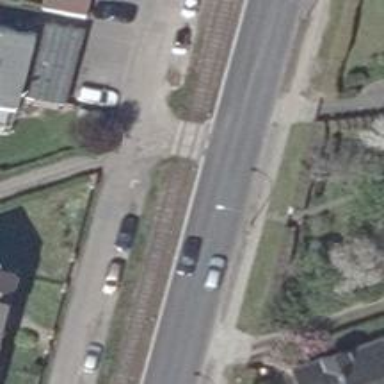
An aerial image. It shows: Uncontrolled railway level crossing.